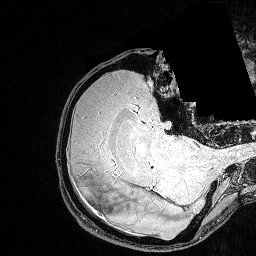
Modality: FLASH
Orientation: axial
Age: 25
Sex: male